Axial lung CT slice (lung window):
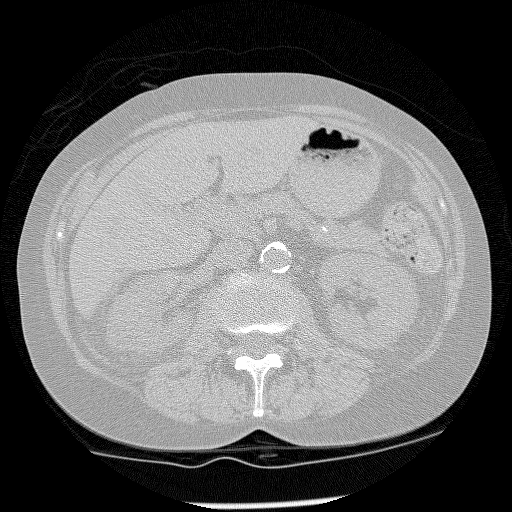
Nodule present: no